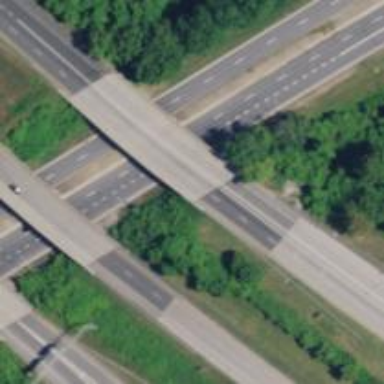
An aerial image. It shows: Motorway junction.